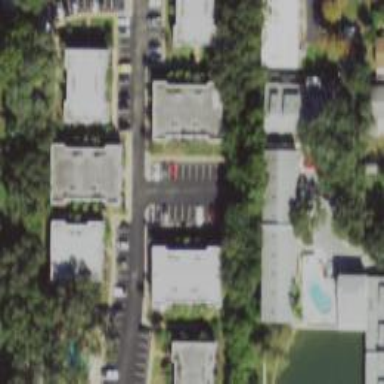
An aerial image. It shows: Condominium within residential area.